Interaction volume radius: 5 \u00c5
Interaction volume height: 10 \u00c5
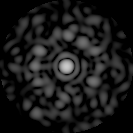
Disorder parameter: 0.8823